Aerial crown-view tile of a tropical tree (Barro Colorado Island, Panama), acquired 20240813:
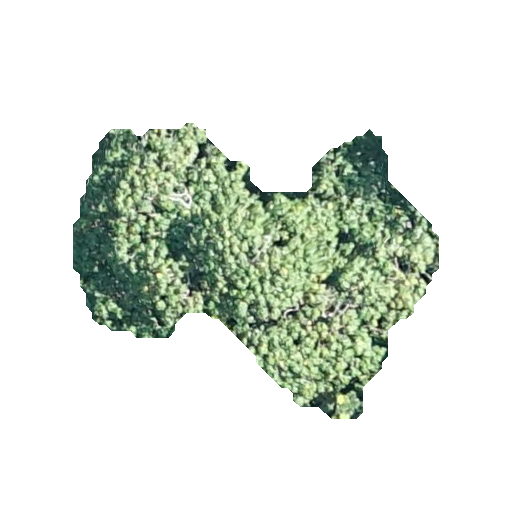
Species: Sterculia apetala
GBIF accepted scientific name: Sterculia apetala
Crown area: 101.64 m²